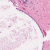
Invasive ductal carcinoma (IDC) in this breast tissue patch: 0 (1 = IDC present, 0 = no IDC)